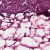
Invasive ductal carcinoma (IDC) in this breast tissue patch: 1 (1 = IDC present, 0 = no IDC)